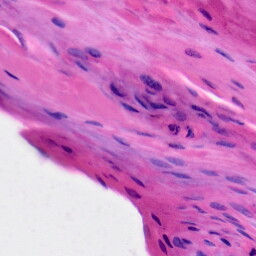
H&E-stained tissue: Skin